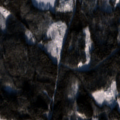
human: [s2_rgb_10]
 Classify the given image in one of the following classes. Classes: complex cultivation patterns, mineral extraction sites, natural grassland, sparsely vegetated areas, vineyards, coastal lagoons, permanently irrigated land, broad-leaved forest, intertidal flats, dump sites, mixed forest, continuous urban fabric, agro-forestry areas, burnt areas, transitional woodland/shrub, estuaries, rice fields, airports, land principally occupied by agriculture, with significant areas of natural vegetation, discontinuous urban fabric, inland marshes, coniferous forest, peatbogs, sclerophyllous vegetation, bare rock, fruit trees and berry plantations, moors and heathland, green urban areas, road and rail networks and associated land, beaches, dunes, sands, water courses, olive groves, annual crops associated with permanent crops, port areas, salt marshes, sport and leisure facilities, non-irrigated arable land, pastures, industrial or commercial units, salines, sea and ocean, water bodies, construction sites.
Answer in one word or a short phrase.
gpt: coniferous forest, mixed forest, transitional woodland/shrub